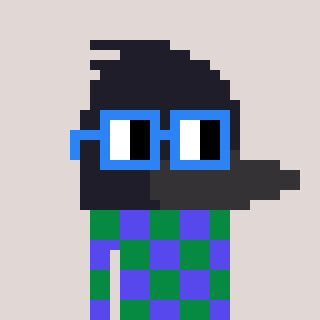
a pixel art character with square blue glasses, a raven-shaped head and a computerblue-colored body on a warm background